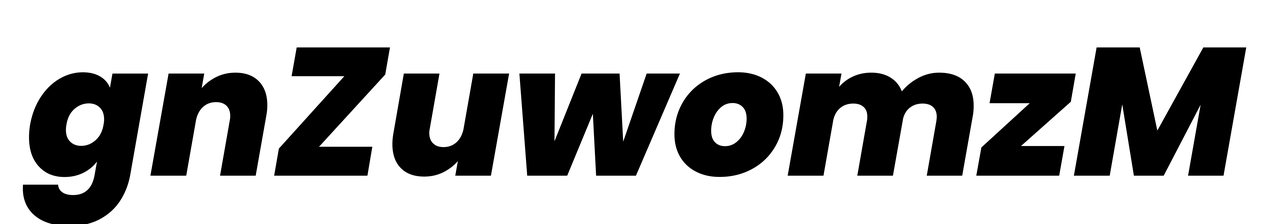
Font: Poppins-ExtraBoldItalic